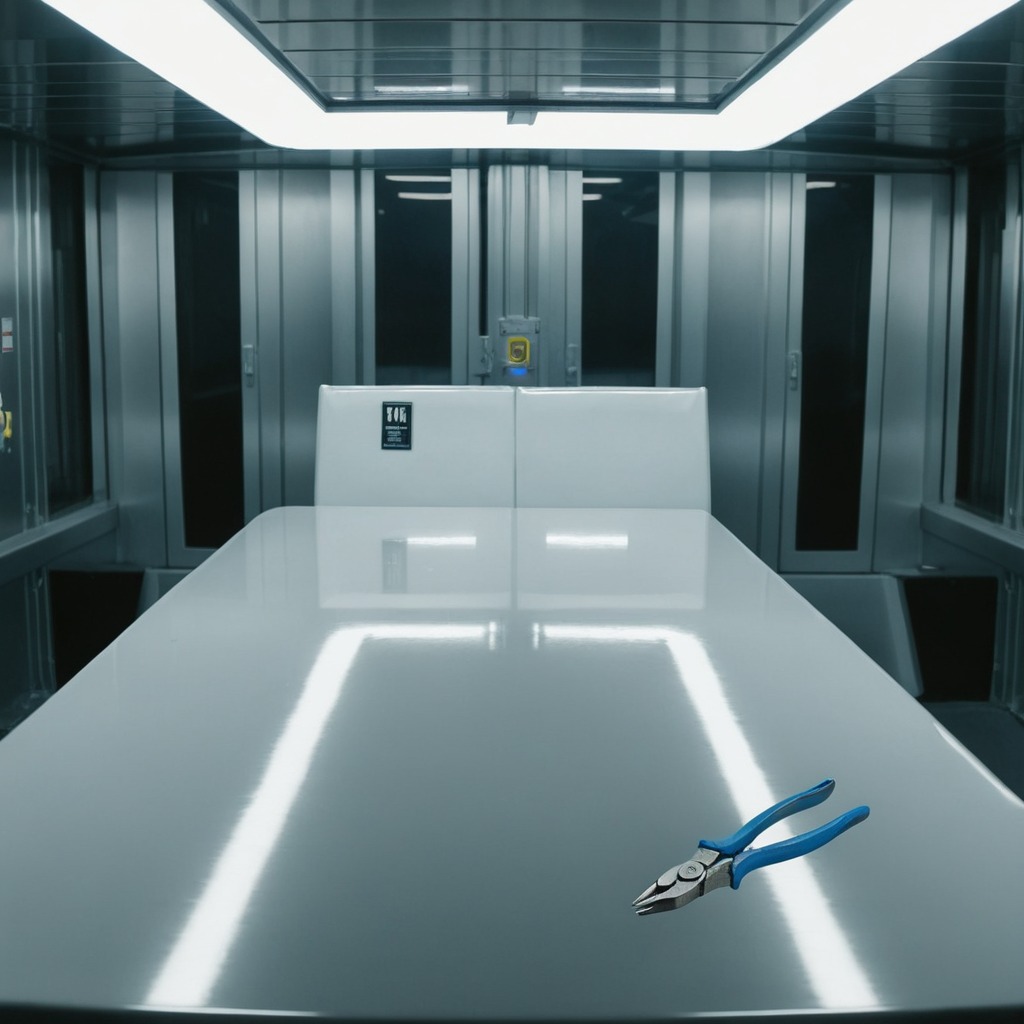
A plier is lying on a high-gloss table in a ship maintenance bay industrial lighting.